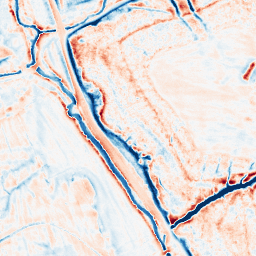
Category: edge_preserving
Decomposition family: guided
Decomposition parameters: radius: 4
eps: 1
Upsampling method: bspline
Upsampling parameters: scale: 2
Upsampling scale: 2